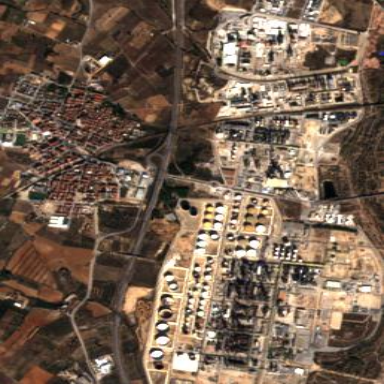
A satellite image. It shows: Industrial area with refinery.